Question: Simple question, how do I move everything from bottom actionBar to the actionBar above (right corner). What is the theme called (assuming it has to do with themes). Also how can the bottom actionBar be removed completely!

This is currently my xml-code setting the themes. is the theme setting the attribute's for the actionBar:
'''
<resources>
<style name="Theme.ML.Default" parent="@style/Theme.Sherlock">
<item name="android:windowBackground">@drawable/bg_math</item>
<item name="android:windowNoTitle">true</item>
<item name="windowNoTitle">true</item>
</style>
<style name="Theme.ML.ActionBar2" parent="@style/Theme.Sherlock">
<item name="android:windowBackground">@drawable/bg_list_topbar</item>
</style>
<style name="Theme.ML.Tabs" parent="@style/Widget.Sherlock.ActionBar.TabBar">
<item name="windowActionBarOverlay">true</item>
<item name="windowActionModeOverlay">true</item>
<item name="android:gravity">center</item>
<item name="android:listDivider">@color/transparent</item>
<item name="android:showDividers">none</item>
<item name="android:dividerPadding">0dp</item>
<item name="android:dividerHeight">0dp</item>
<item name="android:dividerVertical">@null</item>
<item name="background">@drawable/tab_bar_background</item>
<item name="android:background">@drawable/tab_bar_background</item>
</style>
<style name="Theme.ML.Text" parent="@style/Widget.Sherlock.ActionBar.TabText">
<item name="android:textColor">@color/text_tab_indicator</item>
<item name="android:textSize">8sp</item>
</style>
</resources>
'''
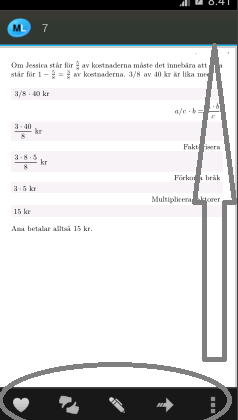
Answer: check this if you have put in your manifest within your activity declaration.
'''
android:uiOptions="splitActionBarWhenNarrow"
'''